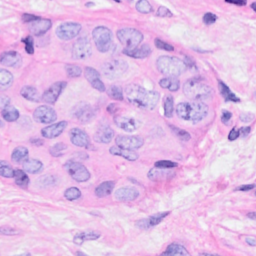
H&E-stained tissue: Breast